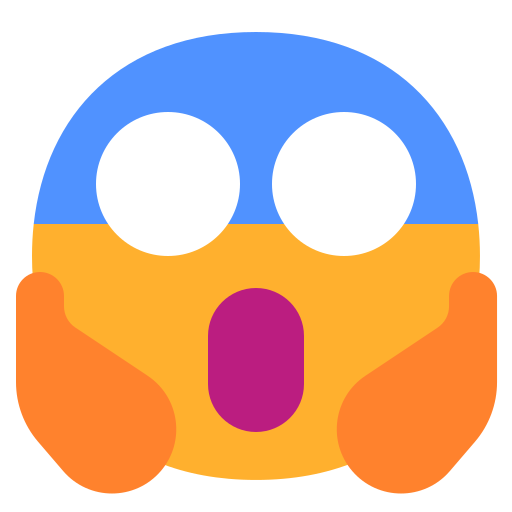
face screaming in fear flat